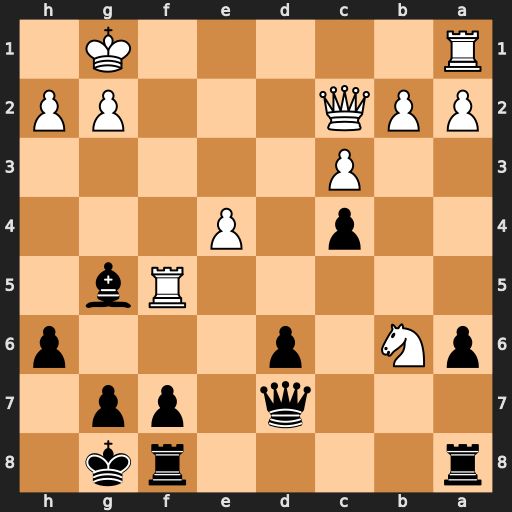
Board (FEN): r4rk1/3q1pp1/pN1p3p/5Rb1/2p1P3/2P5/PPQ3PP/R5K1
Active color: b
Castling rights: -
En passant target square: -
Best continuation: Be3+ Kh1 Bxb6